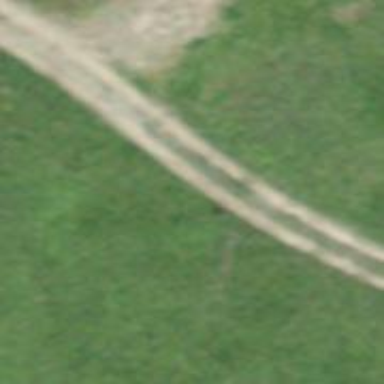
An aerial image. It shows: Ground track with grade3 quality.